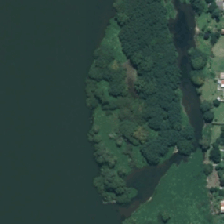
Land cover: deciduous_hardwood